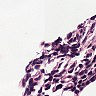
Metastatic tissue present: no